Field crop: maize
Growth stage: 2
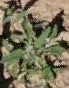
Species: atriplex